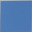
Piece: xx